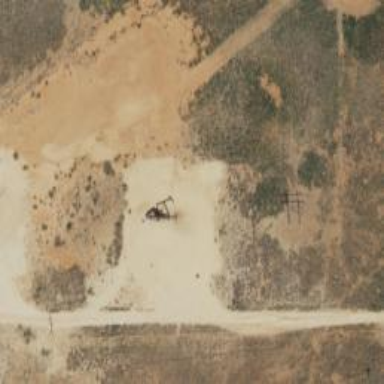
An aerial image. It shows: Petroleum well.